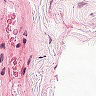
Metastatic tissue present: no